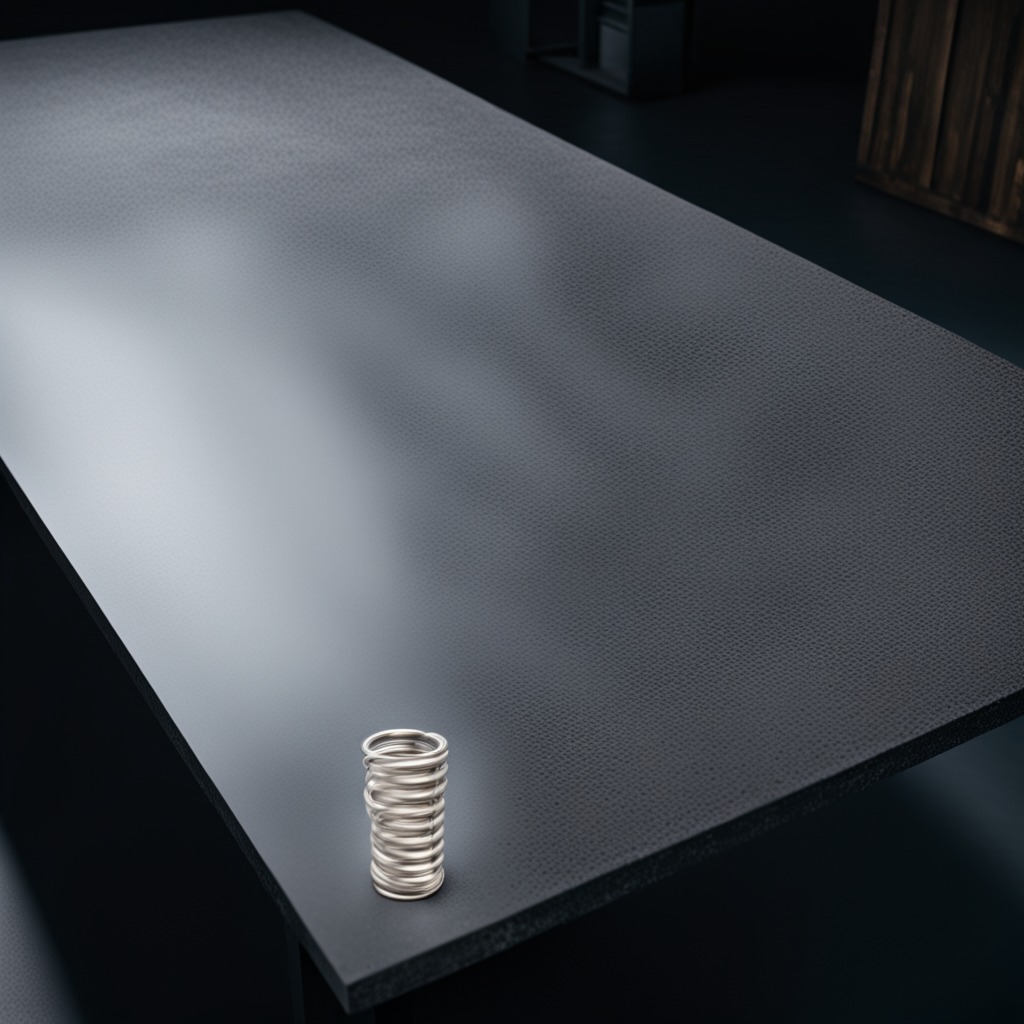
A coiled metal spring is lying on a clean granite table inside a workshop at night dim ambient light soft shadows worn but